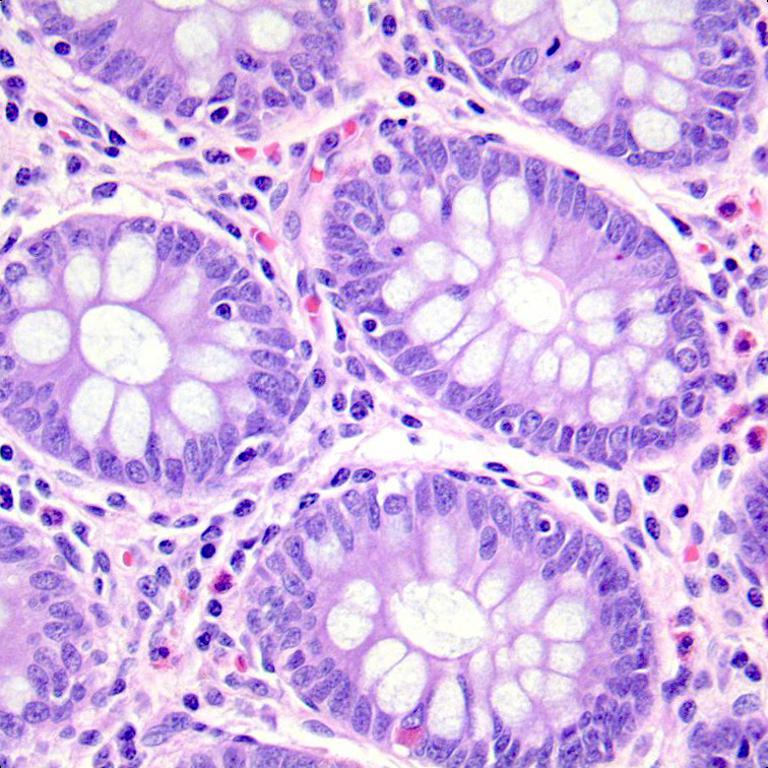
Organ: colon
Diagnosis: benign